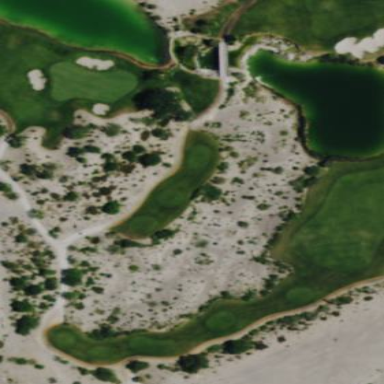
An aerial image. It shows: Rough grassy area used for golf.